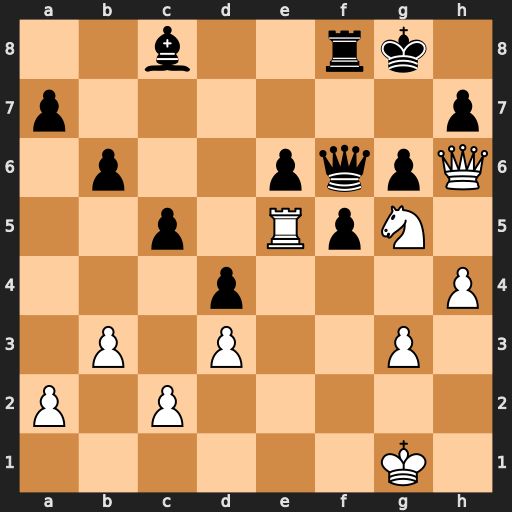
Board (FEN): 2b2rk1/p6p/1p2pqpQ/2p1RpN1/3p3P/1P1P2P1/P1P5/6K1
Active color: w
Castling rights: -
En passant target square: -
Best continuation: Qxh7#